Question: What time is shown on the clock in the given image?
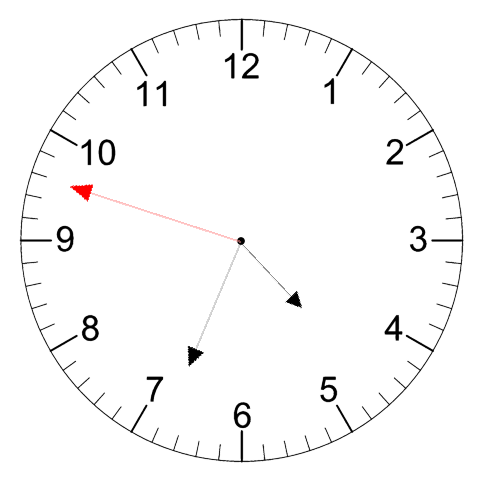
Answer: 04:33:48